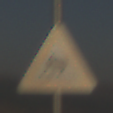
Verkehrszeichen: SchleuderOderRutschgefahr
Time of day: SunriseSunset
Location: Outdoor (Nature)
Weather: Clear
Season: NotSpecified
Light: Natural